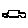
Label: car